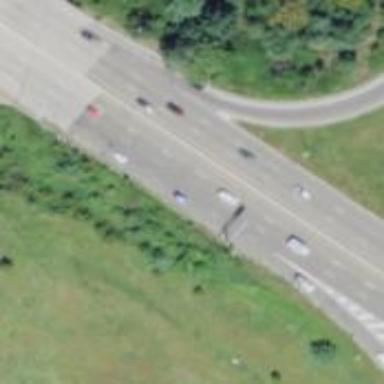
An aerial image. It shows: Motorway junction.